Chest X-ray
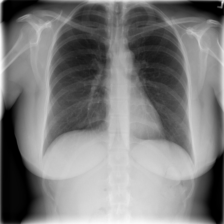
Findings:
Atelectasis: negative
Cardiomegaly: negative
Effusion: negative
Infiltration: negative
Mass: negative
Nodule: negative
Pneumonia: negative
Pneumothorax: negative
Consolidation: negative
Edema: negative
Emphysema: negative
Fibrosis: negative
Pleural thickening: negative
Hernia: negative